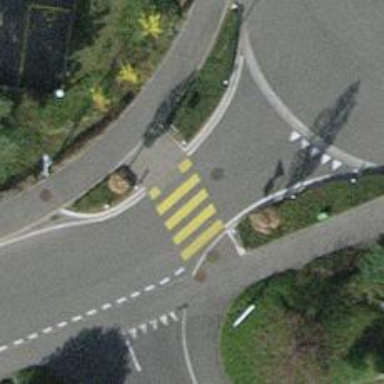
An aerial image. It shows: Marked road crossing.